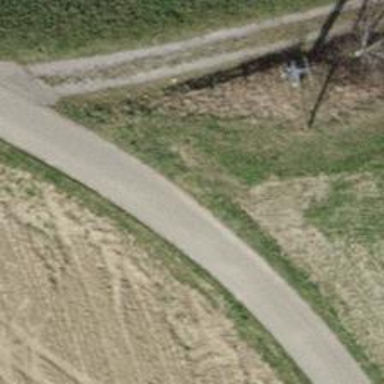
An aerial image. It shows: Unclassified road with asphalt surface.